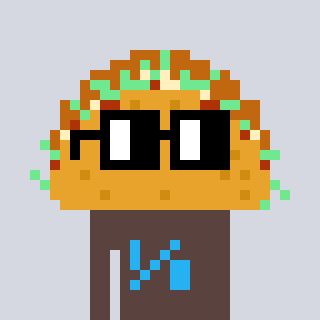
a pixel art character with square black glasses, a taco-shaped head and a darkbrown-colored body on a cool background